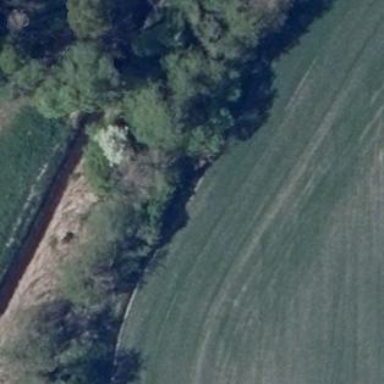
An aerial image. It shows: Broadleaved woodland area.